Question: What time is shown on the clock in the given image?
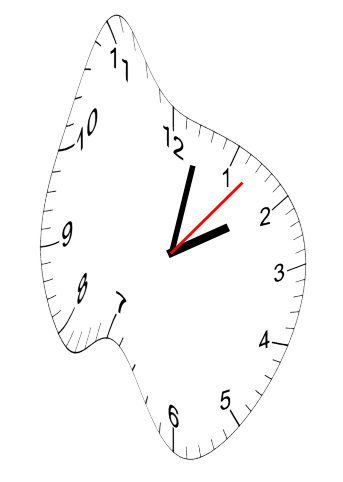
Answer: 02:02:07